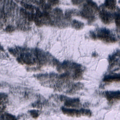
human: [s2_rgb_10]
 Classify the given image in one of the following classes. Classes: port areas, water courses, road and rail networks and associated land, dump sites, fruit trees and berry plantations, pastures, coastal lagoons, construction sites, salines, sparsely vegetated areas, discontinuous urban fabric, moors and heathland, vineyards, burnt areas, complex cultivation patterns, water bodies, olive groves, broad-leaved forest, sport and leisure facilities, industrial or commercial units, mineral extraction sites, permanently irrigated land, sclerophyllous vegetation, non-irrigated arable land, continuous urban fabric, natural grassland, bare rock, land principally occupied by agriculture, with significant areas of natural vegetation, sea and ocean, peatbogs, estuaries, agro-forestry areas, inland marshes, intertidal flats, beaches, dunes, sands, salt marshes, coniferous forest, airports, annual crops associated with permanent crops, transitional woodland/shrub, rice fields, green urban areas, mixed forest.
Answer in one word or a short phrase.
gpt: coniferous forest, mixed forest, peatbogs